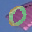
Label: 0